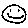
Label: smiley face